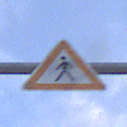
Verkehrszeichen: FussgaengerRechts
Umgebung: Outdoor, Nature
Tageszeit: SunriseSunset
Wetter: PartlyCloudy
Licht: Natural
Jahreszeit: NotSpecified
Kontrast: LowContrast